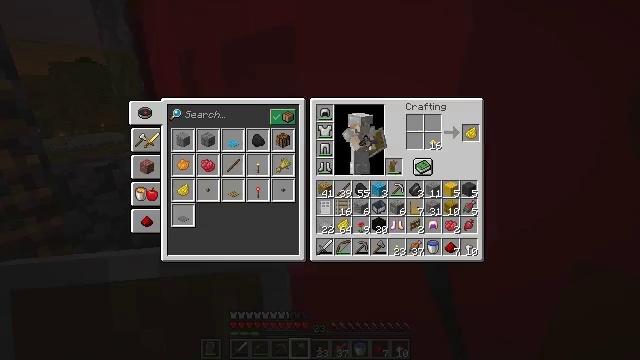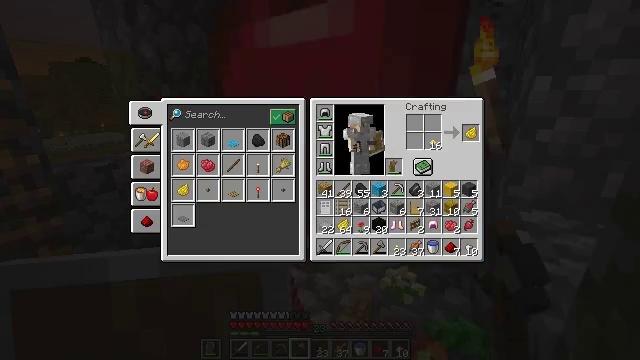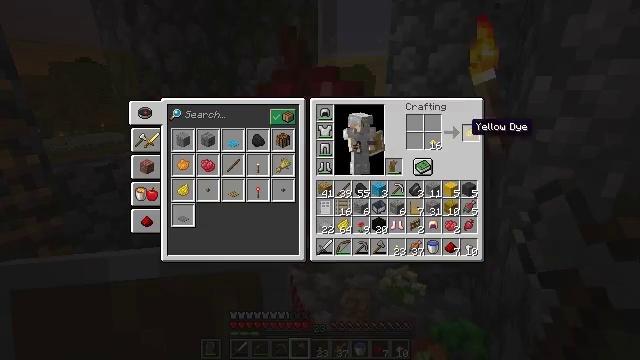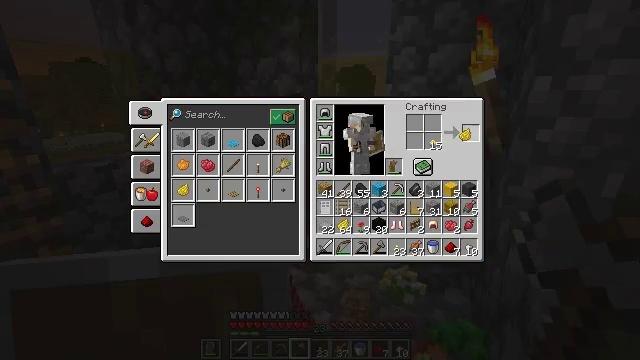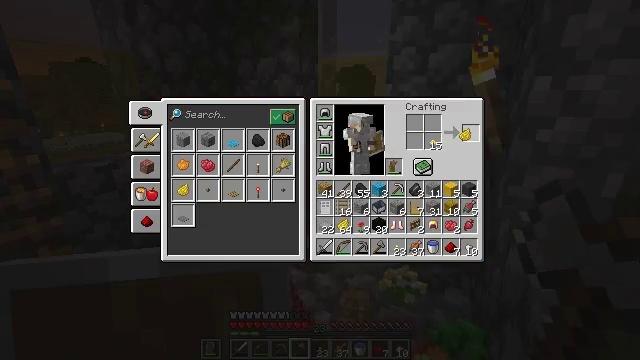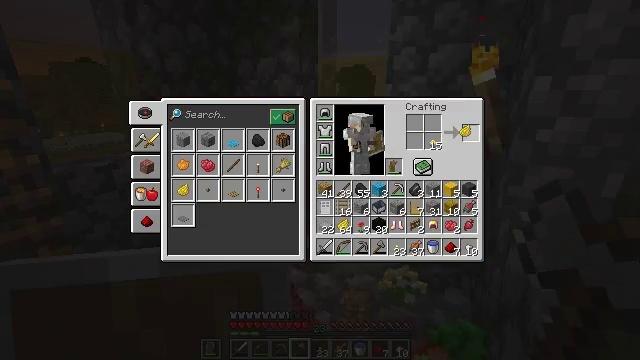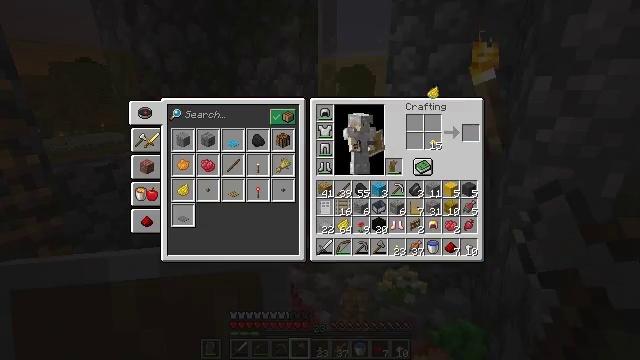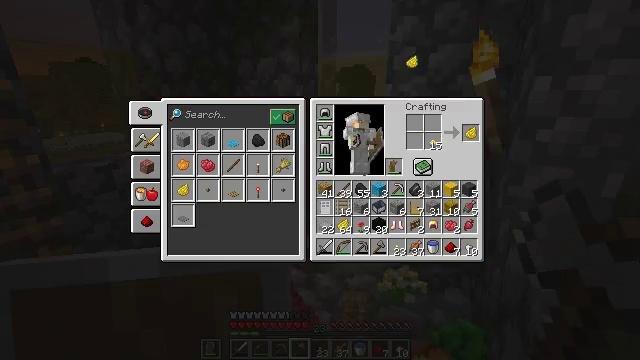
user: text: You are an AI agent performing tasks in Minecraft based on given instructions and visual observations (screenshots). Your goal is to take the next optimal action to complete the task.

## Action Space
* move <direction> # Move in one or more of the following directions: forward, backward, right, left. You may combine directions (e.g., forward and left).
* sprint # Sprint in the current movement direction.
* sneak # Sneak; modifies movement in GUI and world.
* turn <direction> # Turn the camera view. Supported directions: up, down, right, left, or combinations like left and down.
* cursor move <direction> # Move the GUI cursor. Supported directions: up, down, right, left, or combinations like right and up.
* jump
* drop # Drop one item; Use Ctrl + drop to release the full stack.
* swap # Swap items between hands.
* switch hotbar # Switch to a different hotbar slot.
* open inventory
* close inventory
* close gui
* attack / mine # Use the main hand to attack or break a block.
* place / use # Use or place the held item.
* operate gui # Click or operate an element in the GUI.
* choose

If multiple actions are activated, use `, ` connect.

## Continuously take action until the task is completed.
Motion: motion action
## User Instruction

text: Make yellow dye with materials in the crafting table.
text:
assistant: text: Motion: open gui
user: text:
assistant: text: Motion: no_op
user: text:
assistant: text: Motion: operate gui
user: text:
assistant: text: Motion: operate gui
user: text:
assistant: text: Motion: no_op
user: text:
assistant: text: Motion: cursor move left and up
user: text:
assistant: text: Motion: cursor move left and up
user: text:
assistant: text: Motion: operate gui